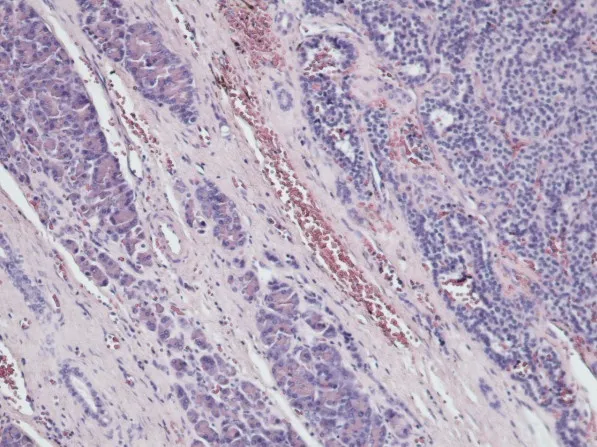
Pancreatic endocrine tumour ("insulinoma") adjacent to the pancreatic parenchyma (Hematoxylin-Eosin x 100).
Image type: pathology (h&e)